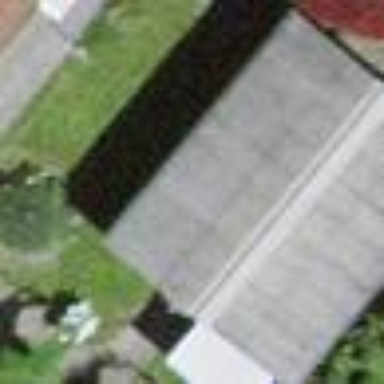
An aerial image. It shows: Shed.